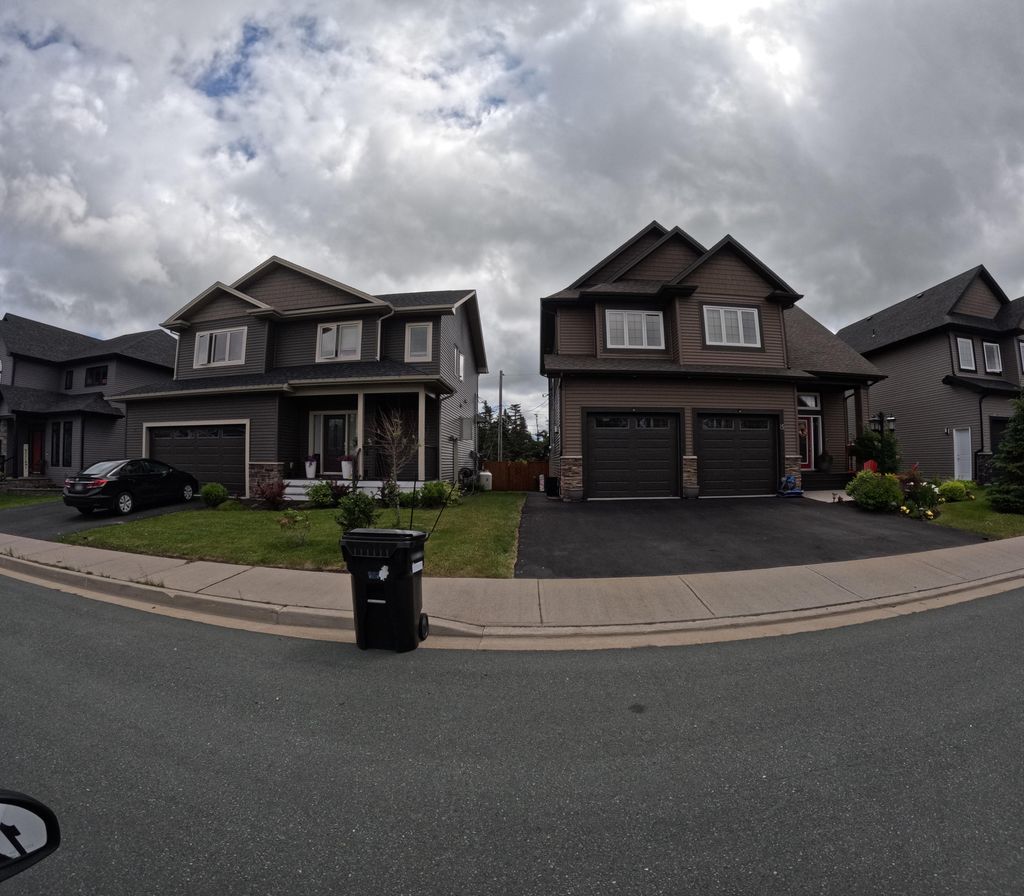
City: st_johns